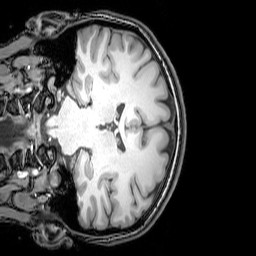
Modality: T1w
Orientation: coronal
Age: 26
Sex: female
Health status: healthy
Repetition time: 0.081 s
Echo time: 0.037 s